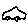
Label: car